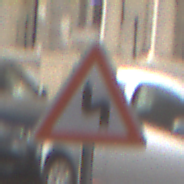
Verkehrszeichen: DoppelkurveZunaechstLinks
Umgebung: Outdoor, Urban
Tageszeit: MorningAfternoon
Wetter: PartlyCloudy
Licht: Natural
Jahreszeit: NotSpecified
Kontrast: HighContrast